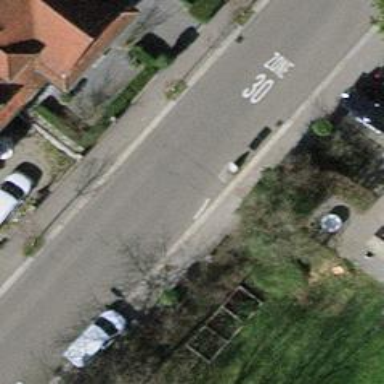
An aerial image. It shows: Asphalt sidewalk.